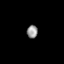
Tissue: prostate
Cell type: T cells
Senescence score: 0.7245
Nuclear area (px): 137
Mean DAPI intensity: 149.46